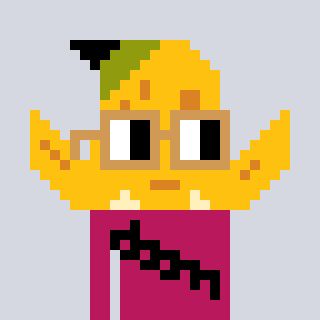
a pixel art character with square brown glasses, a banana-shaped head and a darkpink-colored body on a cool background